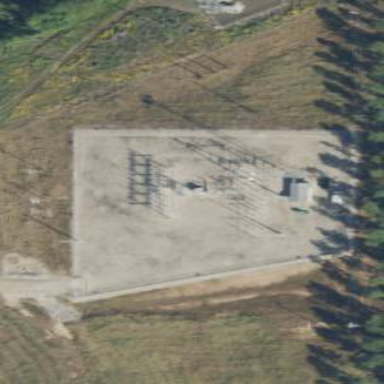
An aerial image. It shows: Distribution power substation secured by fence.